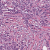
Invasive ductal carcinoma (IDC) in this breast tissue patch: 1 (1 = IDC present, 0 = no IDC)